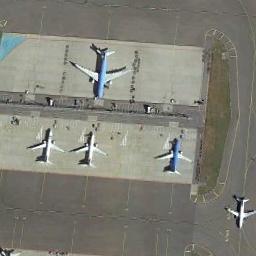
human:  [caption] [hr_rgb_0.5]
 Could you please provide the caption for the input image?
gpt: Two small white planes and two big blue planes parked on the airport and another passing plane beside .

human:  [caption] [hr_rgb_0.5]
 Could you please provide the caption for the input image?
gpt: Two blue planes and three white planes are parked on the open space .

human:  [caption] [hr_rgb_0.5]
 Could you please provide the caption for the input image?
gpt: There are many planes of different colors and sizes on a clearing .

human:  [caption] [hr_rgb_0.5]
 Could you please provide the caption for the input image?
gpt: There were two blue and two white planes parked in the open space, And one was on the runway .

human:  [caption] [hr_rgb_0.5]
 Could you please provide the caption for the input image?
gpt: Five planes are on the ground next to the oval grass .